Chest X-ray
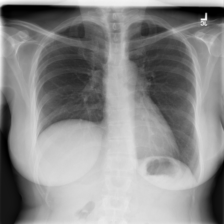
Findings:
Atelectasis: negative
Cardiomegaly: negative
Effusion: negative
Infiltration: negative
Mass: negative
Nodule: negative
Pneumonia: negative
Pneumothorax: negative
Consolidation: negative
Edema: negative
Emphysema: negative
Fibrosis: negative
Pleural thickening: negative
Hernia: negative